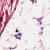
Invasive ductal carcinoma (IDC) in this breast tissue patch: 0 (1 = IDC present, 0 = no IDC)